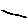
Label: line